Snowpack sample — Buffalo Mountain, Silverthorne, Colorado, USA (1/25/25, 10:11 AM MST)
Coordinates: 39.6222, -106.1139
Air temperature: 22 °F
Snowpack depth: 110 cm
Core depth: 30 cm
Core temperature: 42.8 °F
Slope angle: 12°, slope face: 102°
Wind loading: high
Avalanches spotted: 0
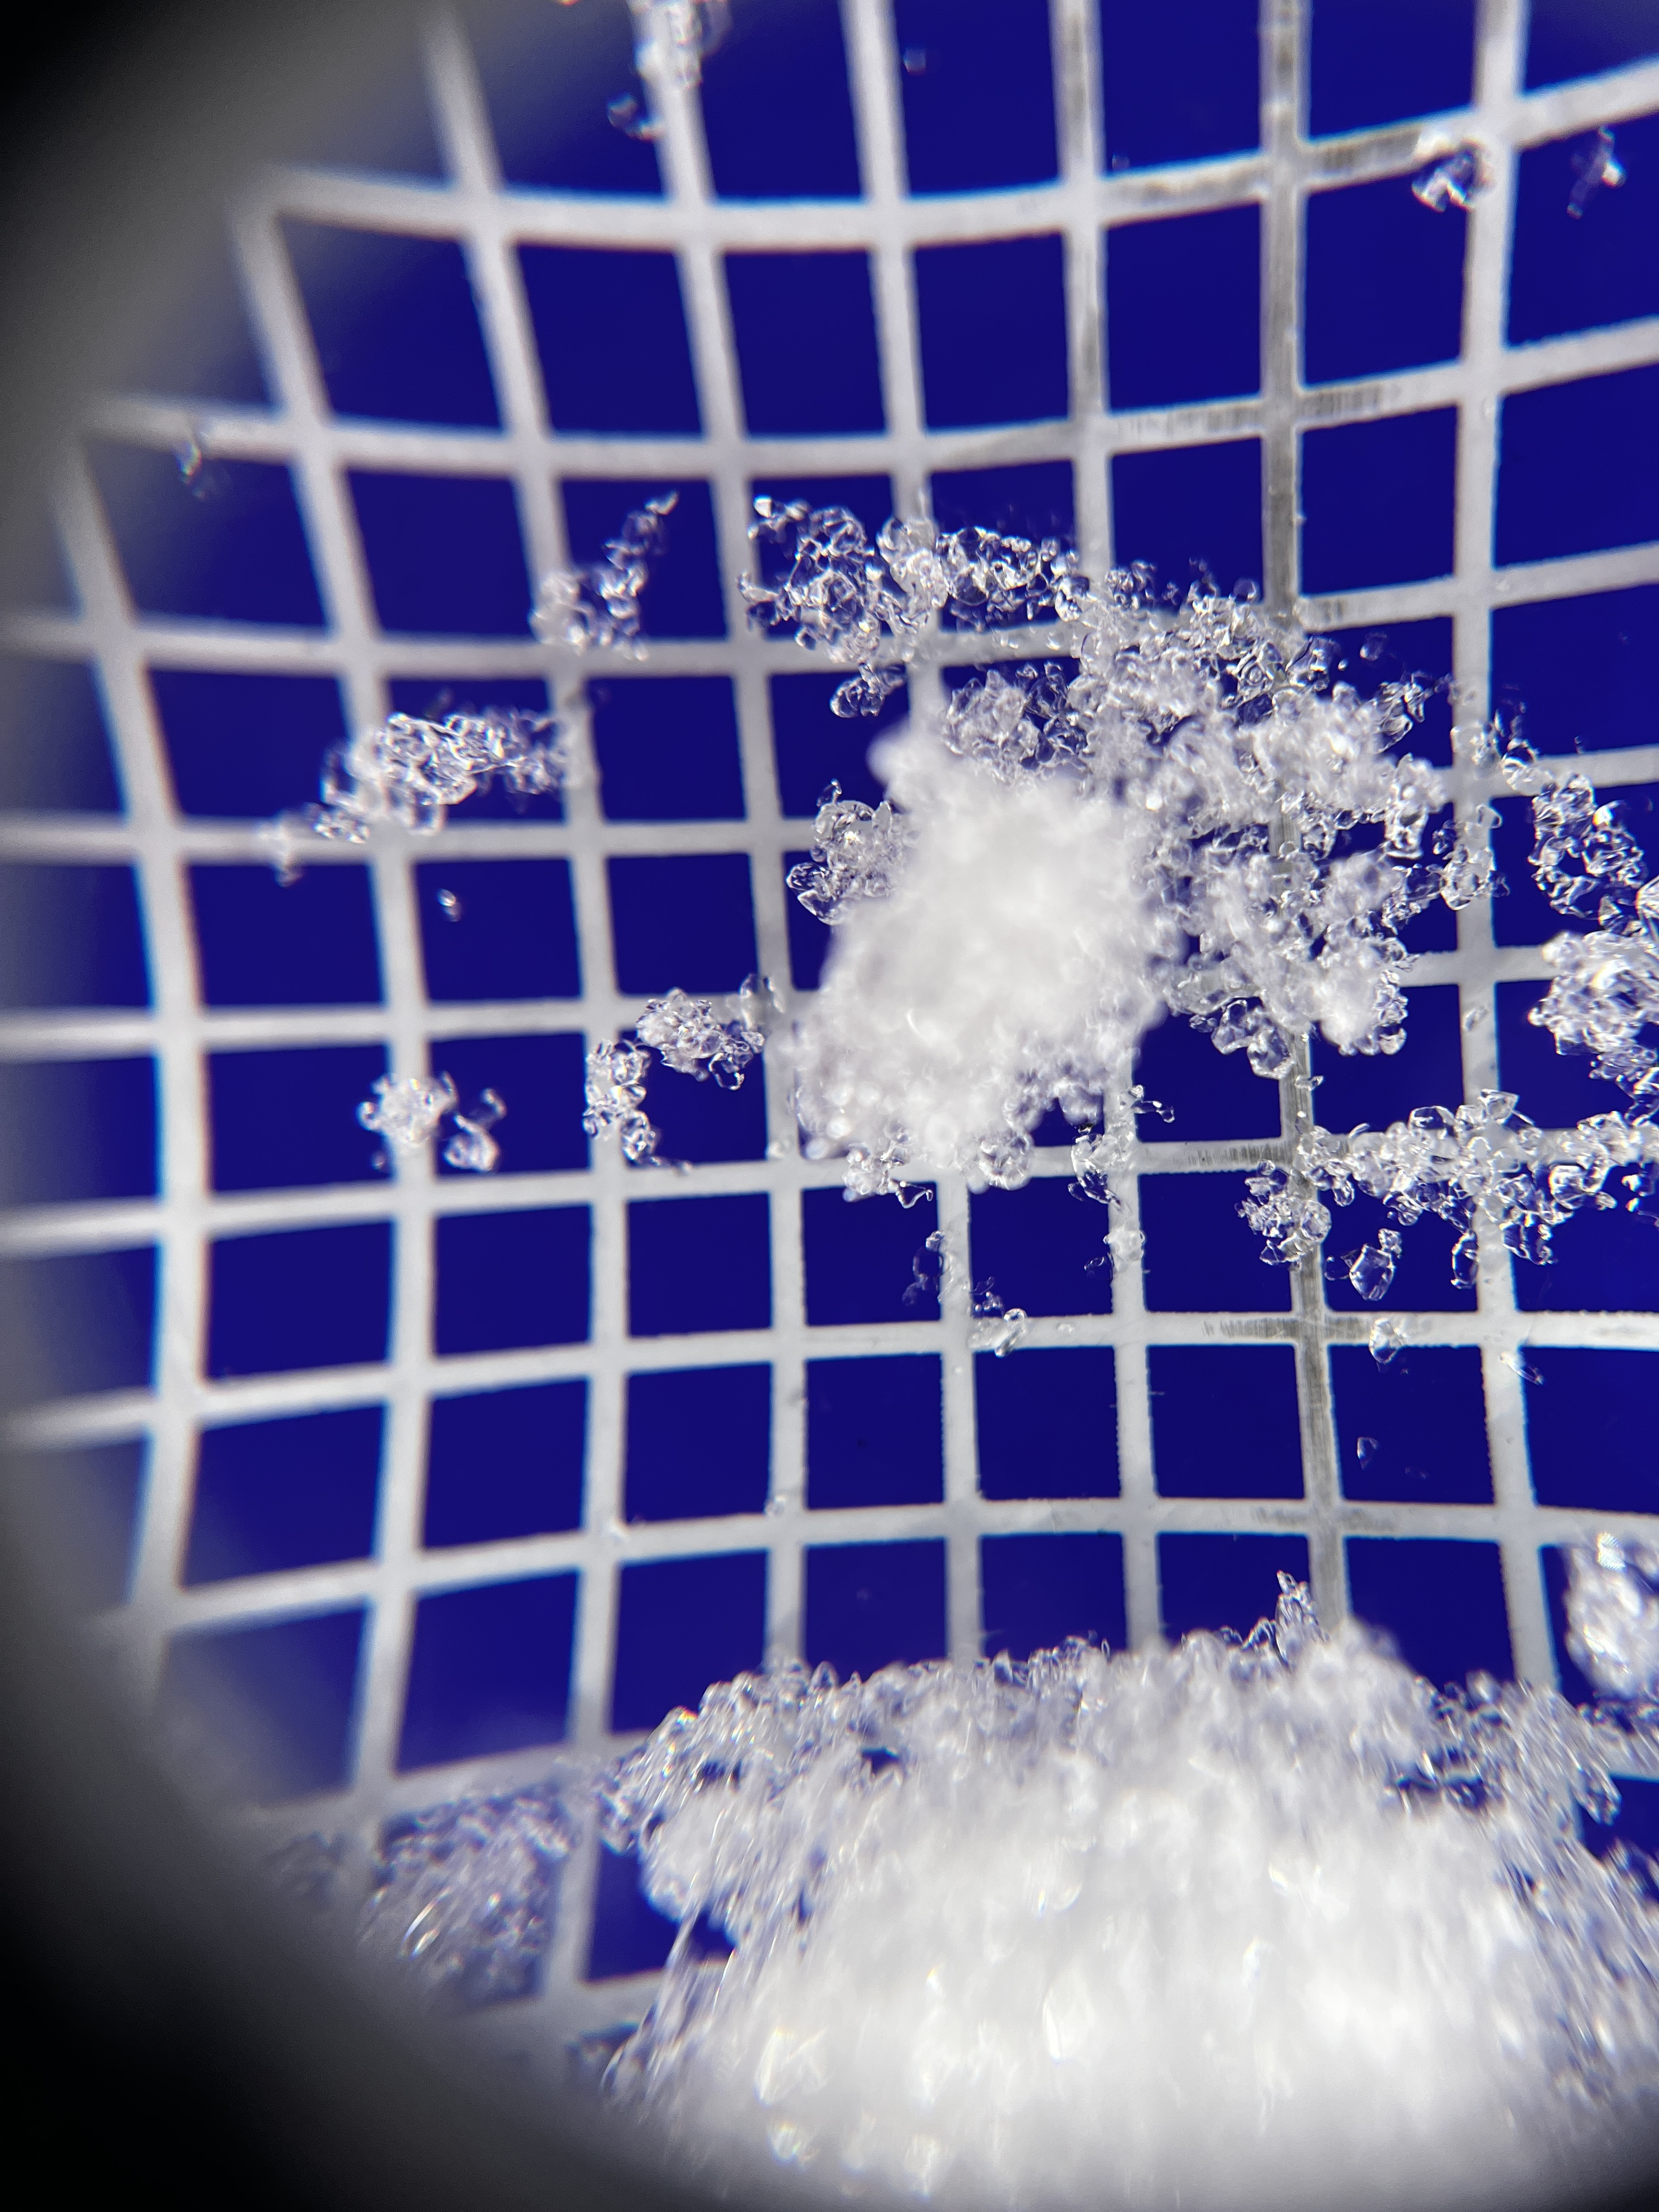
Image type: magnified_profile
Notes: No avalanches nearby, collected on the outskirts of a fire break 15 meters from the treeline, on way to Buffalo and Red Mountain